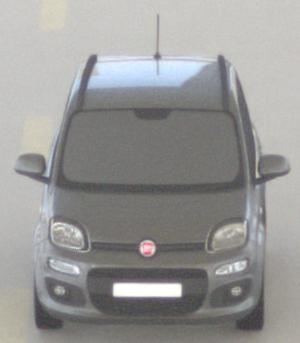
Make: Fiat
Model: Panda 1.2 8V
Detailed model: Panda (312)
Model produced from: 2013/02
Model produced until: 2013/12
Doors: 5
Color: gray
Road condition: dry road
Daytime: morning or afternoon
Contrast: low contrast